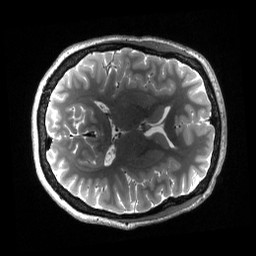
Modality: T2w
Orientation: axial
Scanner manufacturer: siemens
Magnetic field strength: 3 T
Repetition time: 3.2 s
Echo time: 0.563 s